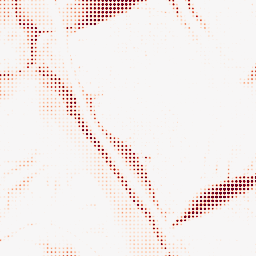
Category: morphological
Decomposition family: tophat
Decomposition parameters: size: 20
mode: black
Upsampling method: sinc_blackman
Upsampling parameters: scale: 8
kernel_size: 4
Upsampling scale: 8